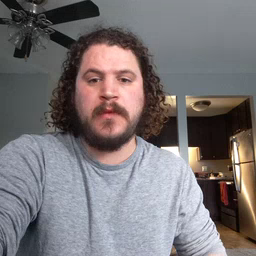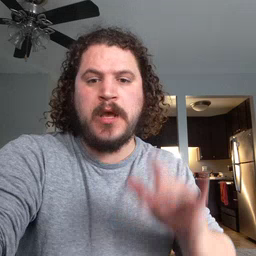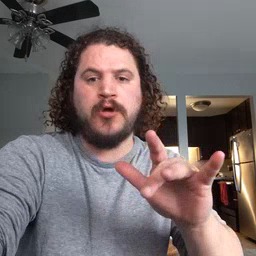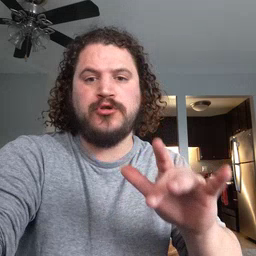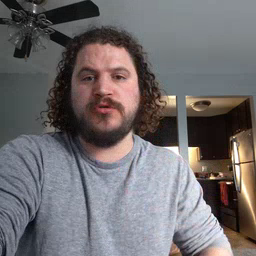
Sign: touch